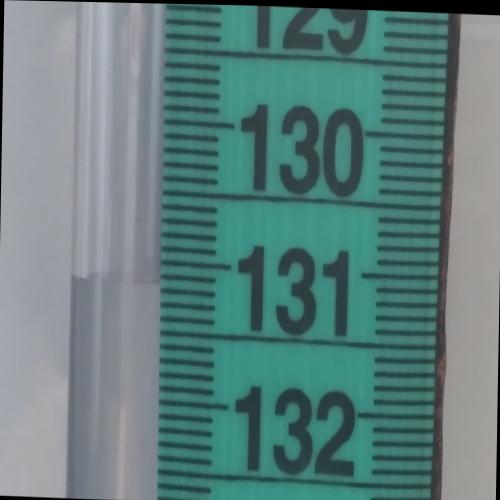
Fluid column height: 131.2 cm